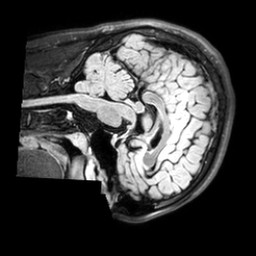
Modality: T1w
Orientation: sagittal
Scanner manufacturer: philips
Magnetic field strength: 3 T
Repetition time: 4.8 s
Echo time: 0.2586 s